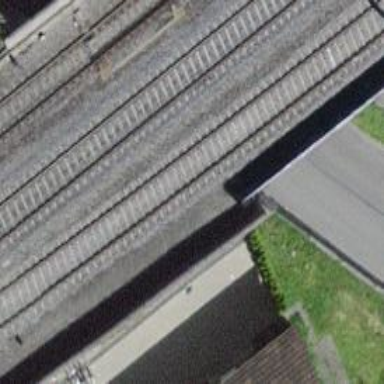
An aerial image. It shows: Railway bridge with one track and electrified contact line. It serves as siding.